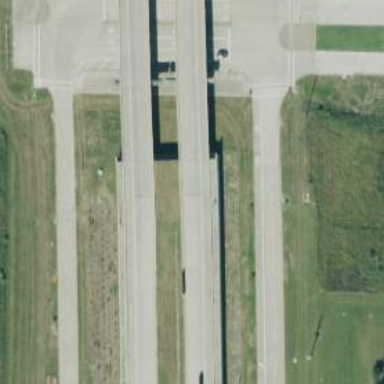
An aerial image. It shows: Motorway.